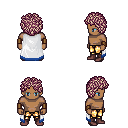
a pixel art fantasy rpg character, male body template, human, dark skin, white trimmed cape, gold greaves, white blonde curly afro hairstyle, leather bracers, maroon shoes, four views (front, back, left, right), 2x2 character sprite sheet, small pixel art, hard edges, no anti-aliasing